Question: I made a Dynamic UITableViewCell with an UImageView and an UILabel.

I linked items to code, build it and it gave me this alarm:
'''
Couldn't compile connection: <IBCocoaTouchOutletConnection:0x7ff657212ee0 <IBProxyObject: 0x7ff6572e5e30> => nationLabel => <IBUILabel: 0x7ff6572e2bd0>>
'''
I've never worked with dynamic cells so probably it's a stupid mistake of mine, but I can understand the reason of it.
How can I solve it? Thank you!
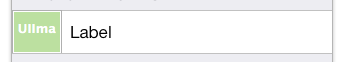
Answer: Sounds like you're trying to establish outlets from your prototype cell to your view controller. As mentioned in the comments, that isn't going to work because there are potentially multiple cells and they can't all be connected to the same outlet. So, the first thing you need to do is delete these outlet connections from the storyboard. Once you've done that, the code should compile. From there you have two options (well, I'm sure there are other ways to do this, but these are the normal ones):
1. In the storyboard, set unique values for the tag property for each element, e.g. make the image 1 and the label 2. In your view controller, anytime you need to access an element, you can do so by calling [self.view viewWithTag:].
2. Create a custom cell subclass of UITableViewCell, assign it to your prototype, and create outlets between the prototype and the subclass.
It sounds like you've tried (1) and got stuck. If you get stuck, just explain the specific issue you're having and someone will help you work it out.